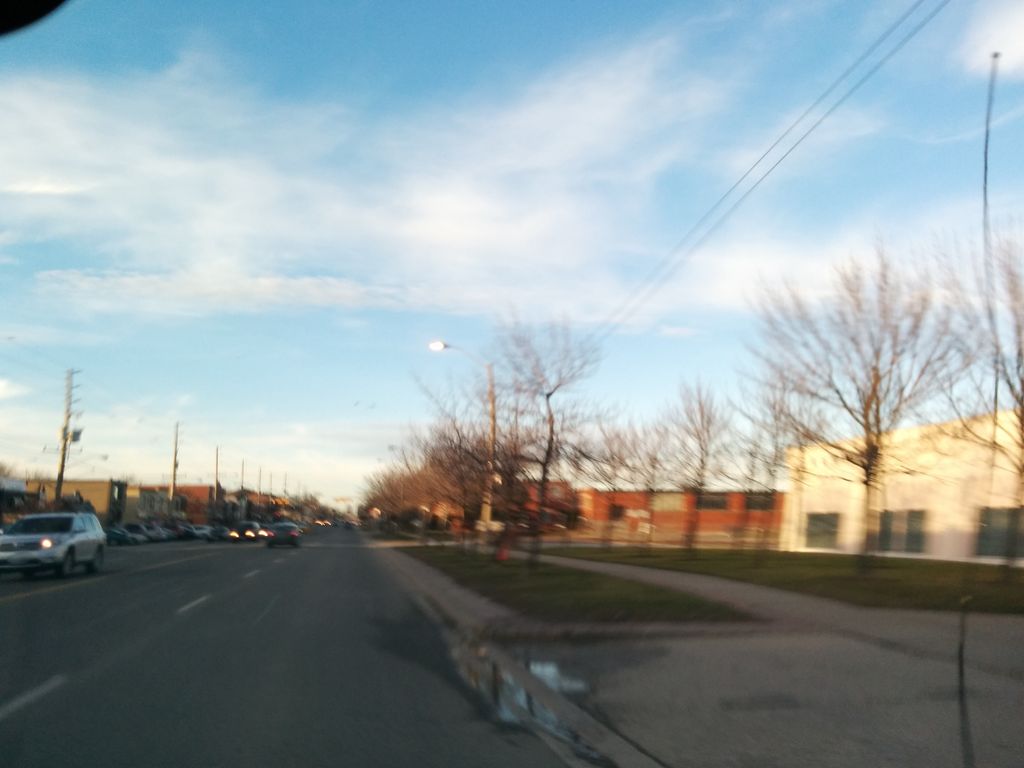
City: toronto